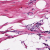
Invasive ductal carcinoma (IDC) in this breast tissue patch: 1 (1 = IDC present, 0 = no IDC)